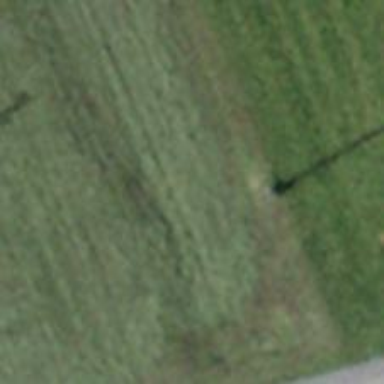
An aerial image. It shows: Power pole.